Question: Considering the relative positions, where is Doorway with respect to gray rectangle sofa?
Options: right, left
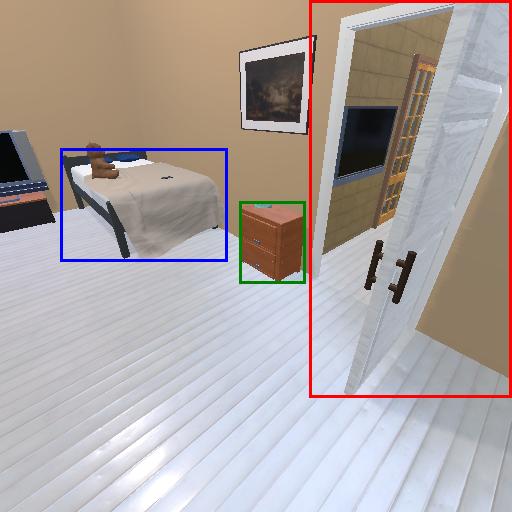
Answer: right